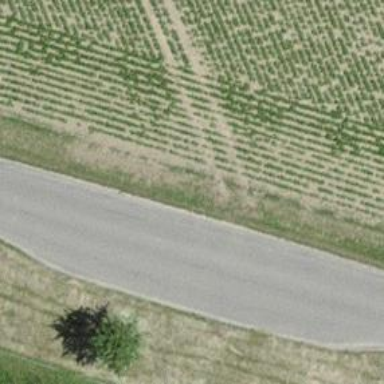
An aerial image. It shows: Passing place on the road.